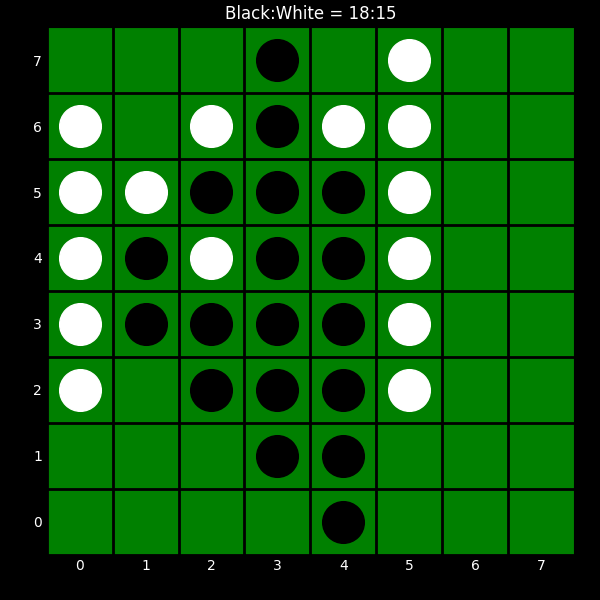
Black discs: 18
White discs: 15